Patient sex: F
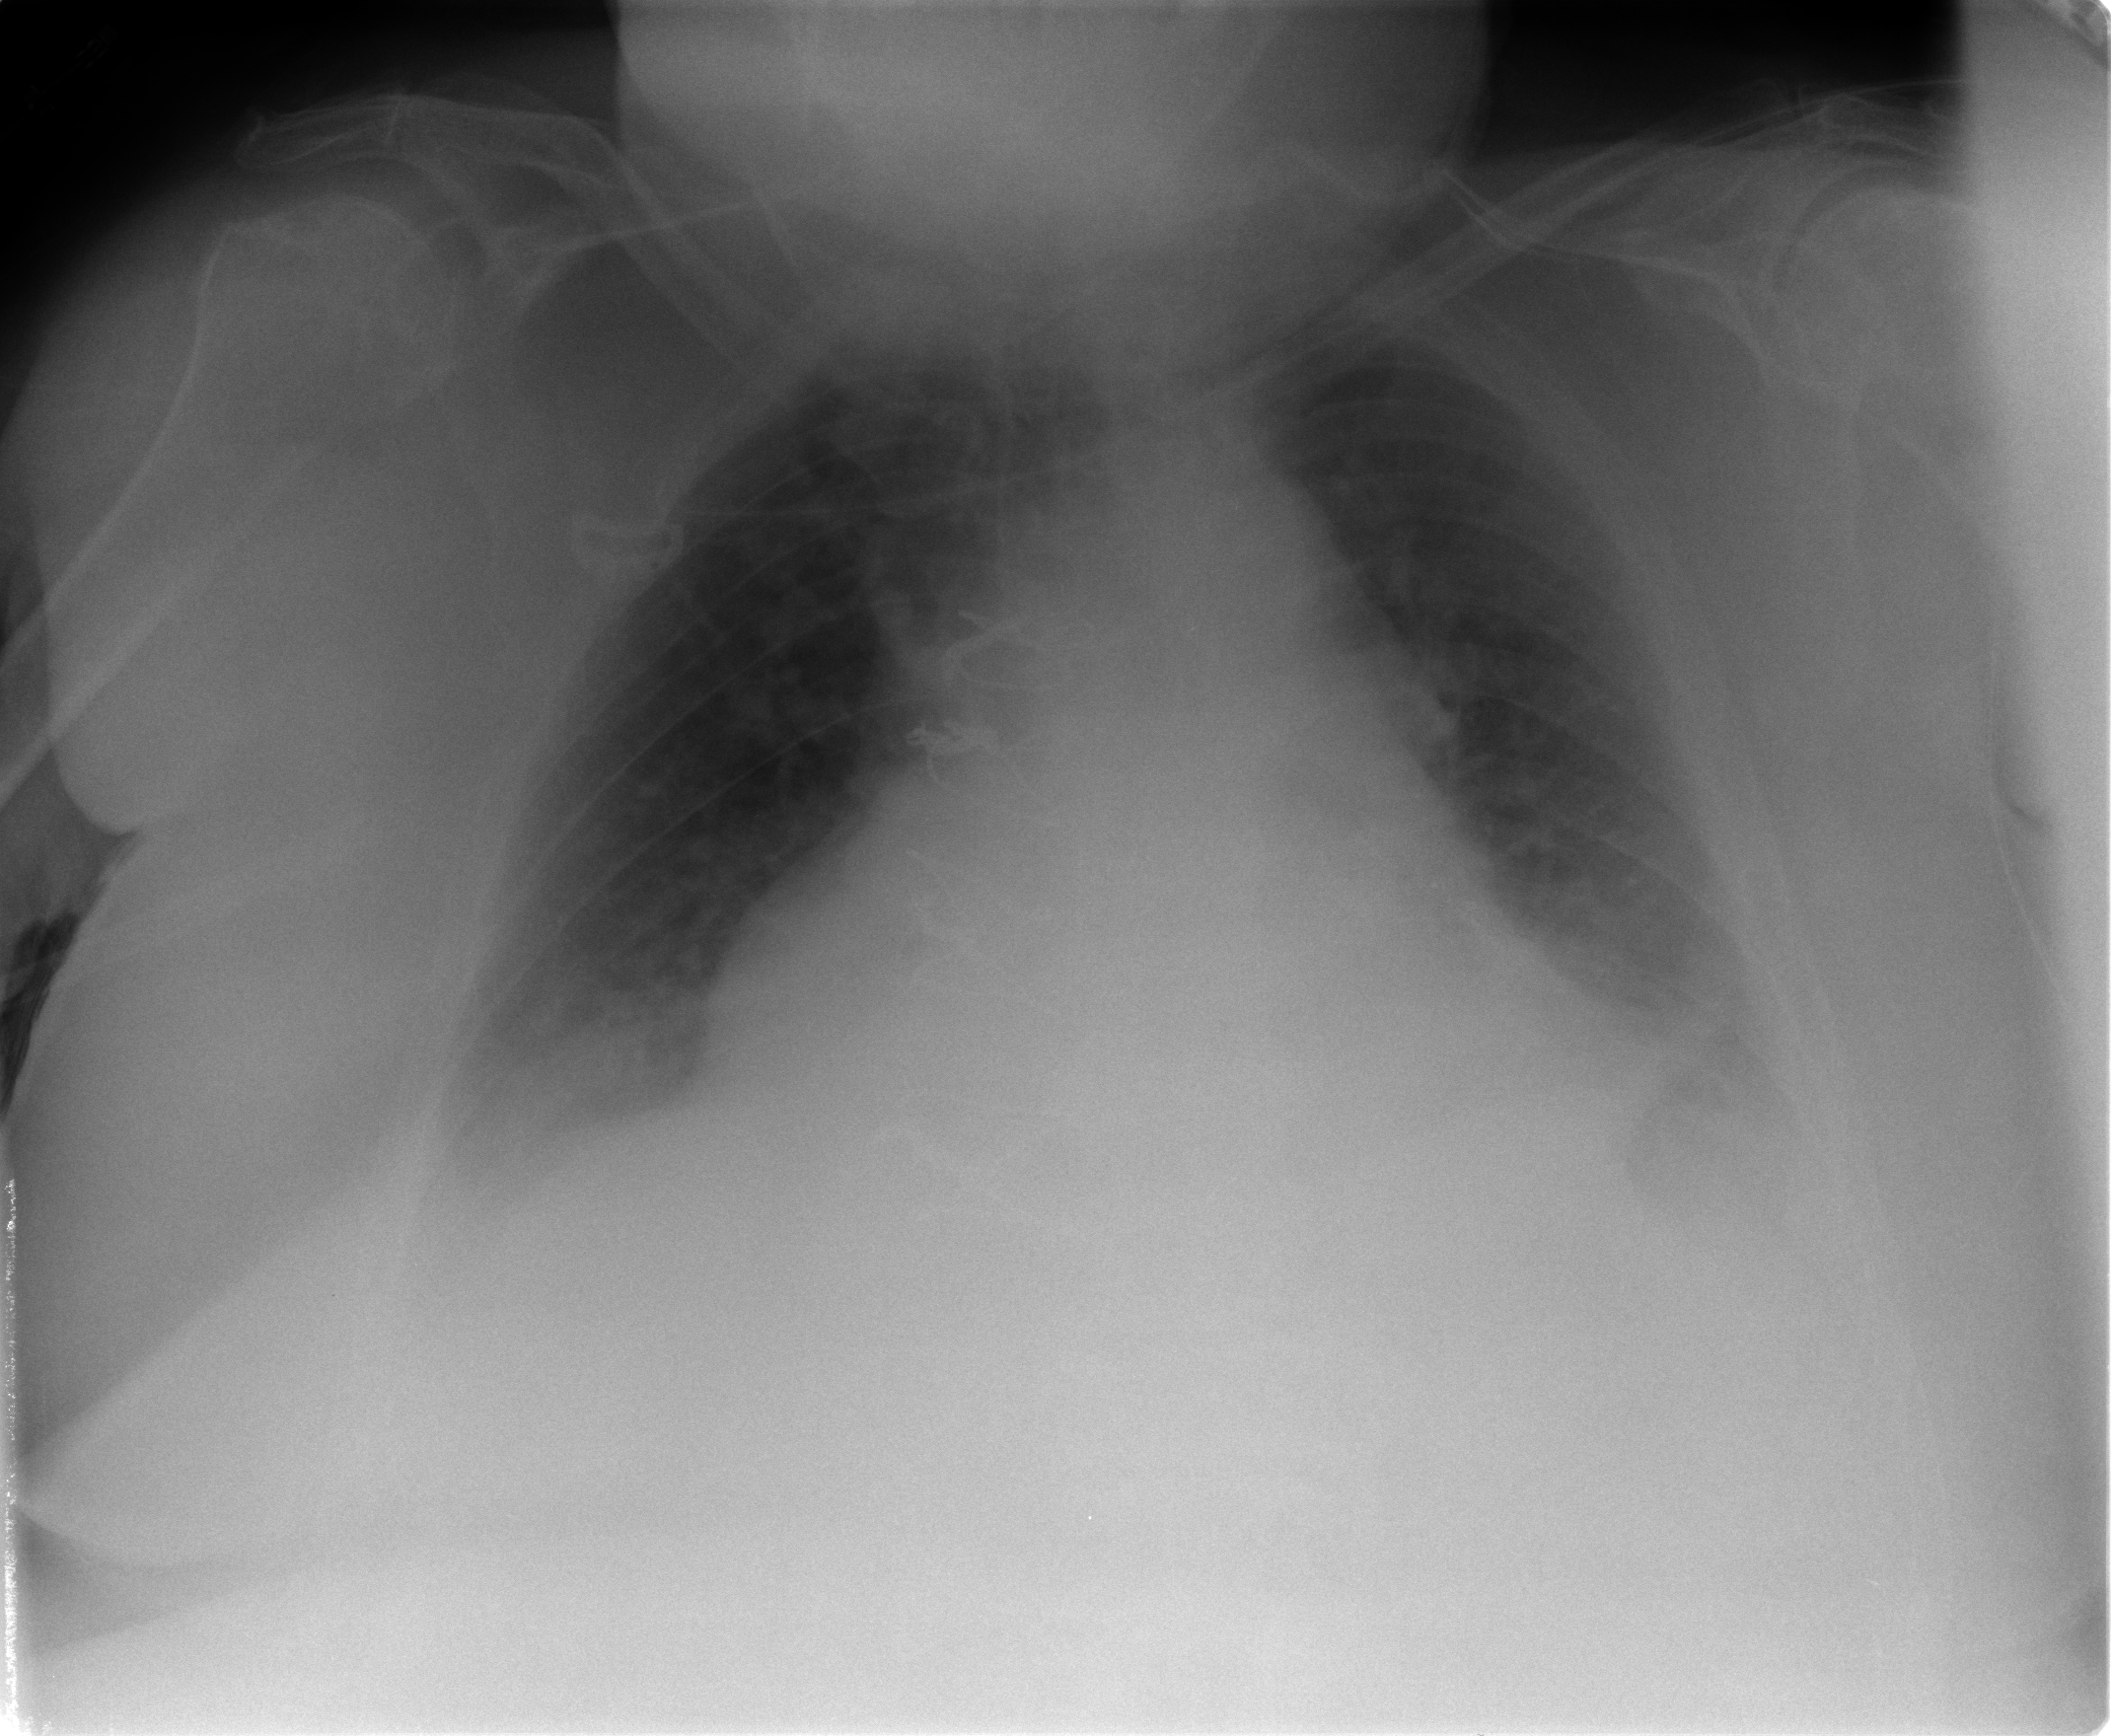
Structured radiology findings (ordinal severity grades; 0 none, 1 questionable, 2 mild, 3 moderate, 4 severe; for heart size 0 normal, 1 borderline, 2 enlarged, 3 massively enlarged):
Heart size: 2
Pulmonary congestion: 2
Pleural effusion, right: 2
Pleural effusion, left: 2
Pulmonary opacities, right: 0
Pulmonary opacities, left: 0
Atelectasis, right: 2
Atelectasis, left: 2